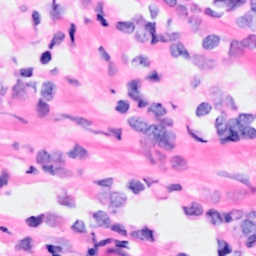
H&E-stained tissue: Breast